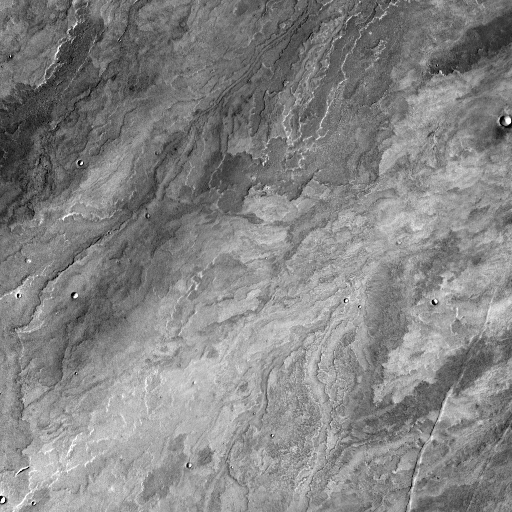
Crater classes present: Background, Other, Buried